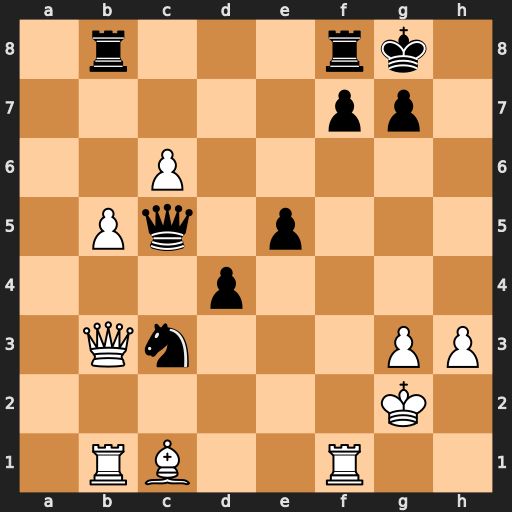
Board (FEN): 1r3rk1/5pp1/2P5/1Pq1p3/3p4/1Qn3PP/6K1/1RB2R2
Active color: w
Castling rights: -
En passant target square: -
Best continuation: Ba3 Rxb5 Bxc5